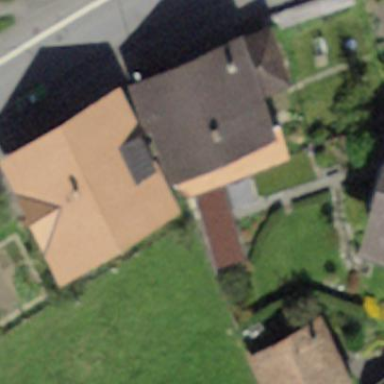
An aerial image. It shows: Residential building.